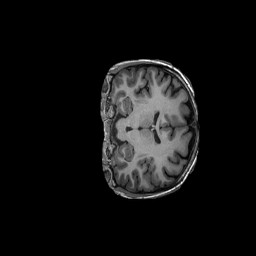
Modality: T1w
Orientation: coronal
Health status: ill
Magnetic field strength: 3 T